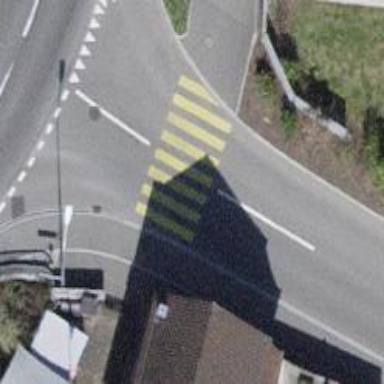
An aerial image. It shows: Pedestrian crossing with zebra markings on the footway.